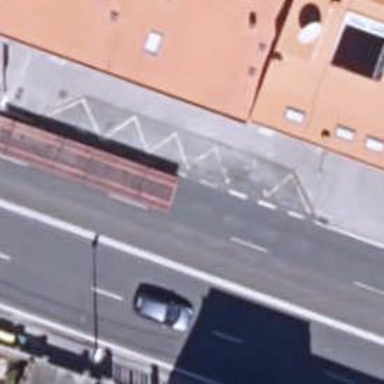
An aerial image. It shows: Bus stop with platform for public transport.